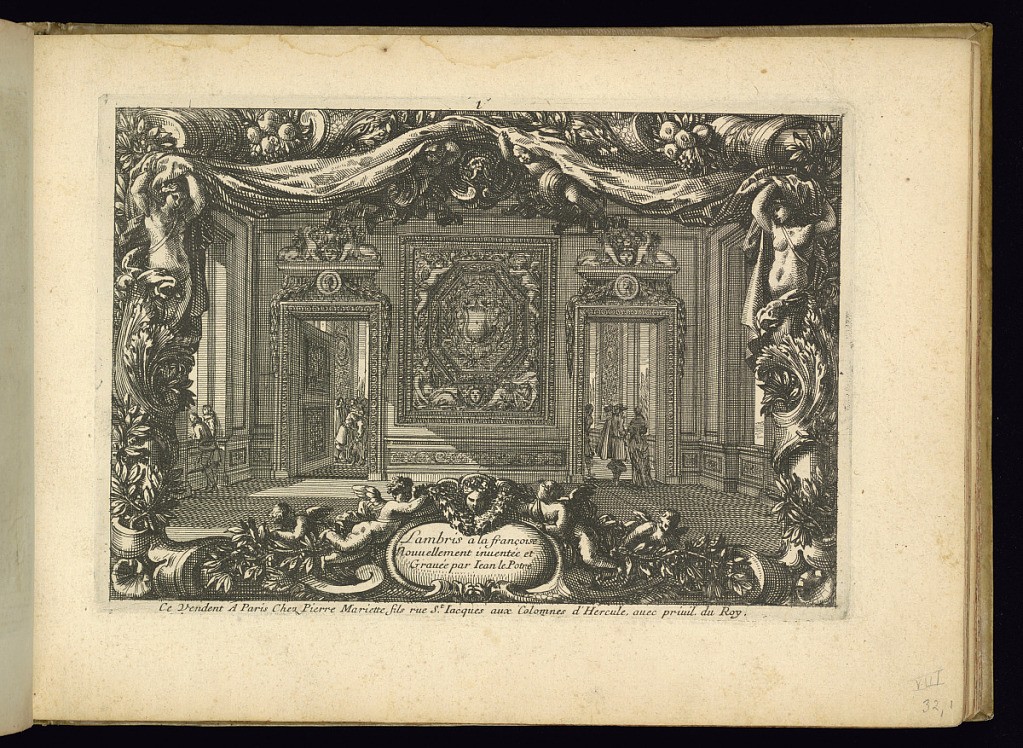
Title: Title Page
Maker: Jean Le Pautre, French, 1618–1682
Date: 1656–57
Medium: Etching on laid paper
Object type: Print
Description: Title page and an interior scene featuring a wall with two doorways decorated with ornately carved paneling and overdoors, and a tapestry in the center. Figures in the room and in the doorways. The scene is framed by scrolling leaves, fruit, mascarons (masks), drapery, caryatids, foliate branches, putti and a cartouche in the lower center with the title of the series.